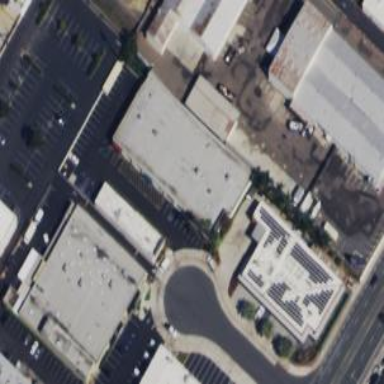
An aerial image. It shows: Commercial building.